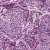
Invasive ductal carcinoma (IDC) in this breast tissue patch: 1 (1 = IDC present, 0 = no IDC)